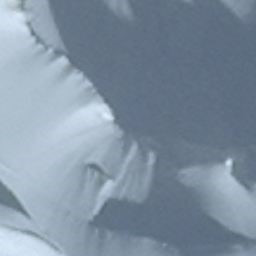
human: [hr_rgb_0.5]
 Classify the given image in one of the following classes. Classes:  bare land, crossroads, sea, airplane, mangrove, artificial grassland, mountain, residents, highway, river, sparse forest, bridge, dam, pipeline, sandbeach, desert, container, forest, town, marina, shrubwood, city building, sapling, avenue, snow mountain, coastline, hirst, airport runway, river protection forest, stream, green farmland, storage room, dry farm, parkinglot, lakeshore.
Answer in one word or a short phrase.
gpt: snow mountain